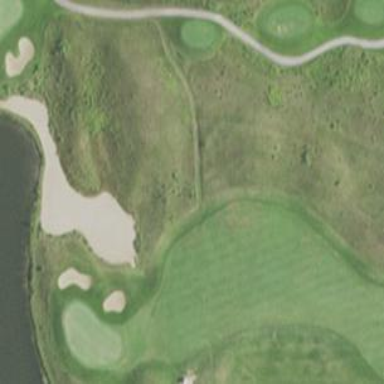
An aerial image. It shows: Sand bunker on golf course.